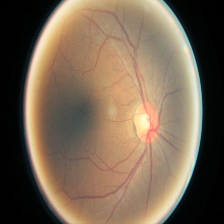
Diabetic retinopathy grade: Moderate